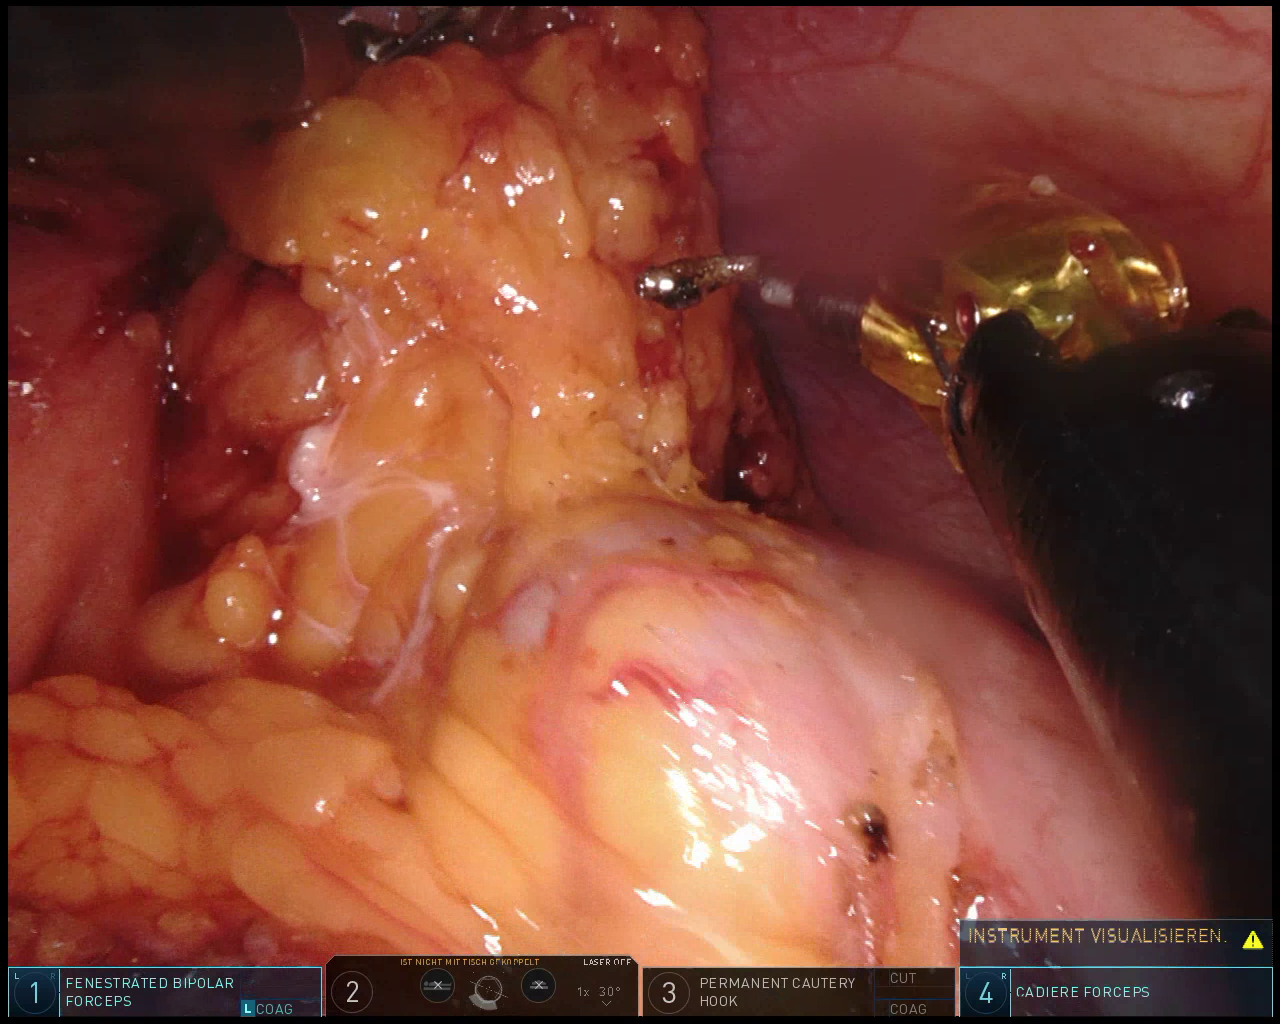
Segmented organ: abdominal_wall
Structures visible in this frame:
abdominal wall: yes
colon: no
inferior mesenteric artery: no
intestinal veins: no
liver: no
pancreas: no
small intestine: no
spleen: no
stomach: yes
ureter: no
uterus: no
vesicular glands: no